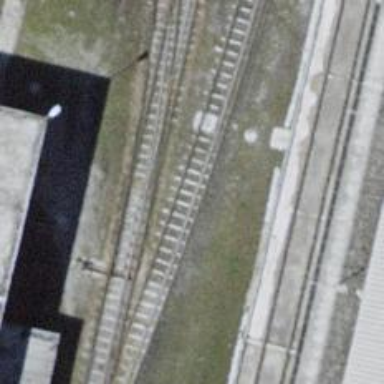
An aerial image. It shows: Railway spur service.